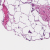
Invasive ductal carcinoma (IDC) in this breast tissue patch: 0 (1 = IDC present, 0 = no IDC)